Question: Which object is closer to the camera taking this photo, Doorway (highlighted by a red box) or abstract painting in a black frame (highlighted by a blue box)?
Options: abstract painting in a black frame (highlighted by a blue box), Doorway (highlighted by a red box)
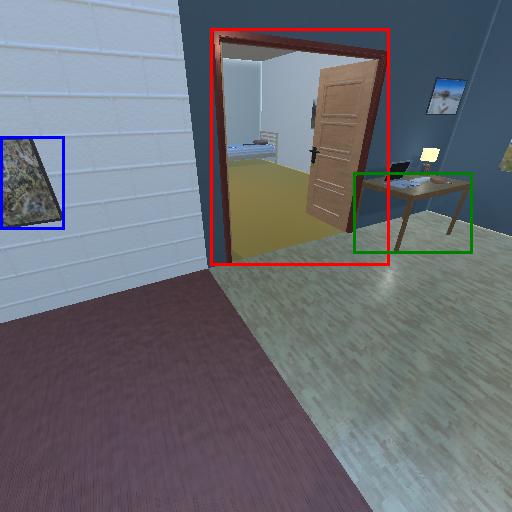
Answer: abstract painting in a black frame (highlighted by a blue box)